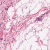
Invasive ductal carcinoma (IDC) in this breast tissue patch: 0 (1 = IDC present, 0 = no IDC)